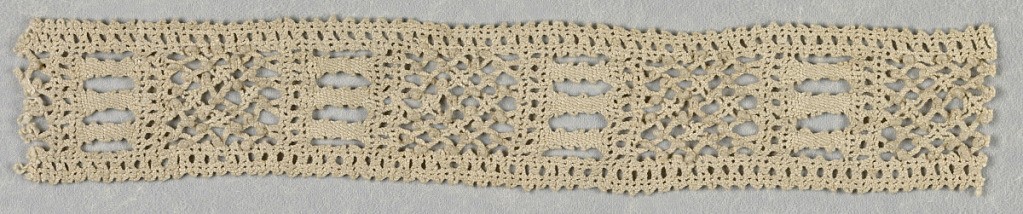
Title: Band
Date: possibly 16th century
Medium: linen Technique: bobbin lace, continuous braid-like
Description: Fragment of a band with geometric panels.